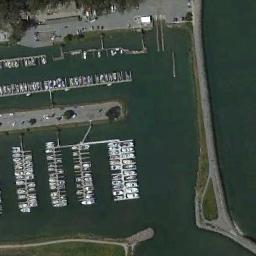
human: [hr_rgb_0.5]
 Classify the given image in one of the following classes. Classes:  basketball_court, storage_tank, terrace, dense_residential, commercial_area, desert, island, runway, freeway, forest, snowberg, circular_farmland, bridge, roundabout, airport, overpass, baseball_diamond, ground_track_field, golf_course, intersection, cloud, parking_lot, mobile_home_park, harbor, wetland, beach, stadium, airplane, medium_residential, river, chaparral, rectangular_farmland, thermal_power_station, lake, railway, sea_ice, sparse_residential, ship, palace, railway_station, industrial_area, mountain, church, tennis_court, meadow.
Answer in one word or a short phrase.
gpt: harbor